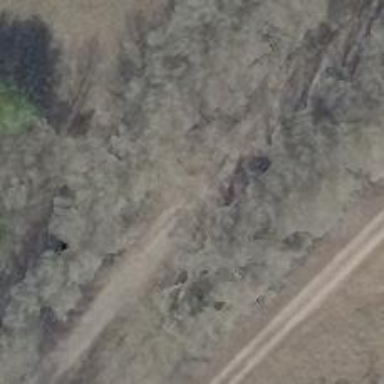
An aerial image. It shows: Dirt path.